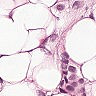
Metastatic tissue present: yes